Question: I was at duckduckgo and wanted to add the search engine field to my browser,
Usually you had to search in the browser utility, but I was surprised when I saw the browser already detecting it.

How can I get my site's search to show up automatically like this?
Please note:
I'm not looking (now) to implement the auto-suggest feature, i am just trying to get the service saved in the browser (exact same behaviour with stackoverflow+firefox)
-EDIT-
Tried the code I found on their site, wich matchs with the opensearch documentation:
1)
'''
<link title="your service name" type="application/opensearchdescription + xml " rel="
search " href="/opensearch.xml ">
'''
2) the xml file: /opensearch.xml
'''
<OpenSearchDescription>
<ShortName>DuckDuckGo</ShortName>
<Description>Search DuckDuckGo (SSL)</Description>
<InputEncoding>UTF-8</InputEncoding>
<LongName>DuckDuckGo Search (SSL)</LongName>
<Image width="16" height="16">http://duckduckgo.com/favicon.ico
<Url type="text/html" method="get" template="https://duckduckgo.com/?q={searchTerms}"/>
</OpenSearchDescription>
'''
But with my domain name and URL, and firefox is not detecting the service (the same way as in the picture), what am i missing?
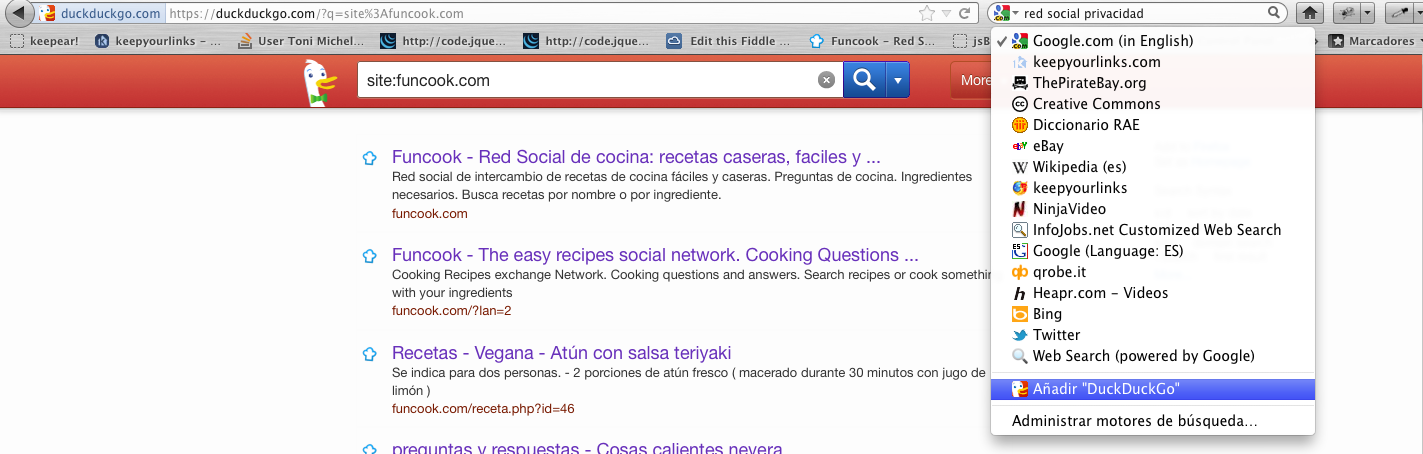
Answer: I had a look at your site (funcook.com) and:
1) You have to remove all the spaces in the type attribute of the link tag:
'''
<link title="Funcook" type="application/opensearchdescription + xml" rel="search" href="http://funcook.com/opensearch.xml" />
'''
becomes:
'''
<link title="Funcook" type="application/opensearchdescription+xml" rel="search" href="http://funcook.com/opensearch.xml" />
'''
2) You have to use the proper namespace in opensearch.xml:
'''
<?xml version="1.0" encoding="UTF-8"?>
<OpenSearchDescription>
[...]
'''
becomes:
'''
<?xml version="1.0" encoding="UTF-8"?>
<OpenSearchDescription xmlns="http://a9.com/-/spec/opensearch/1.1/">
[...]
'''